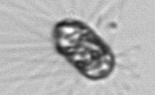
Label: Corethron_hystrix